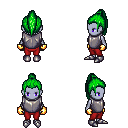
a pixel art fantasy rpg character, female body template, dark elf, purple skin, steel chest armor, red pants, green long topknot hairstyle, gold gloves, metal boots, four views (front, back, left, right), 2x2 character sprite sheet, small pixel art, hard edges, no anti-aliasing